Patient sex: M
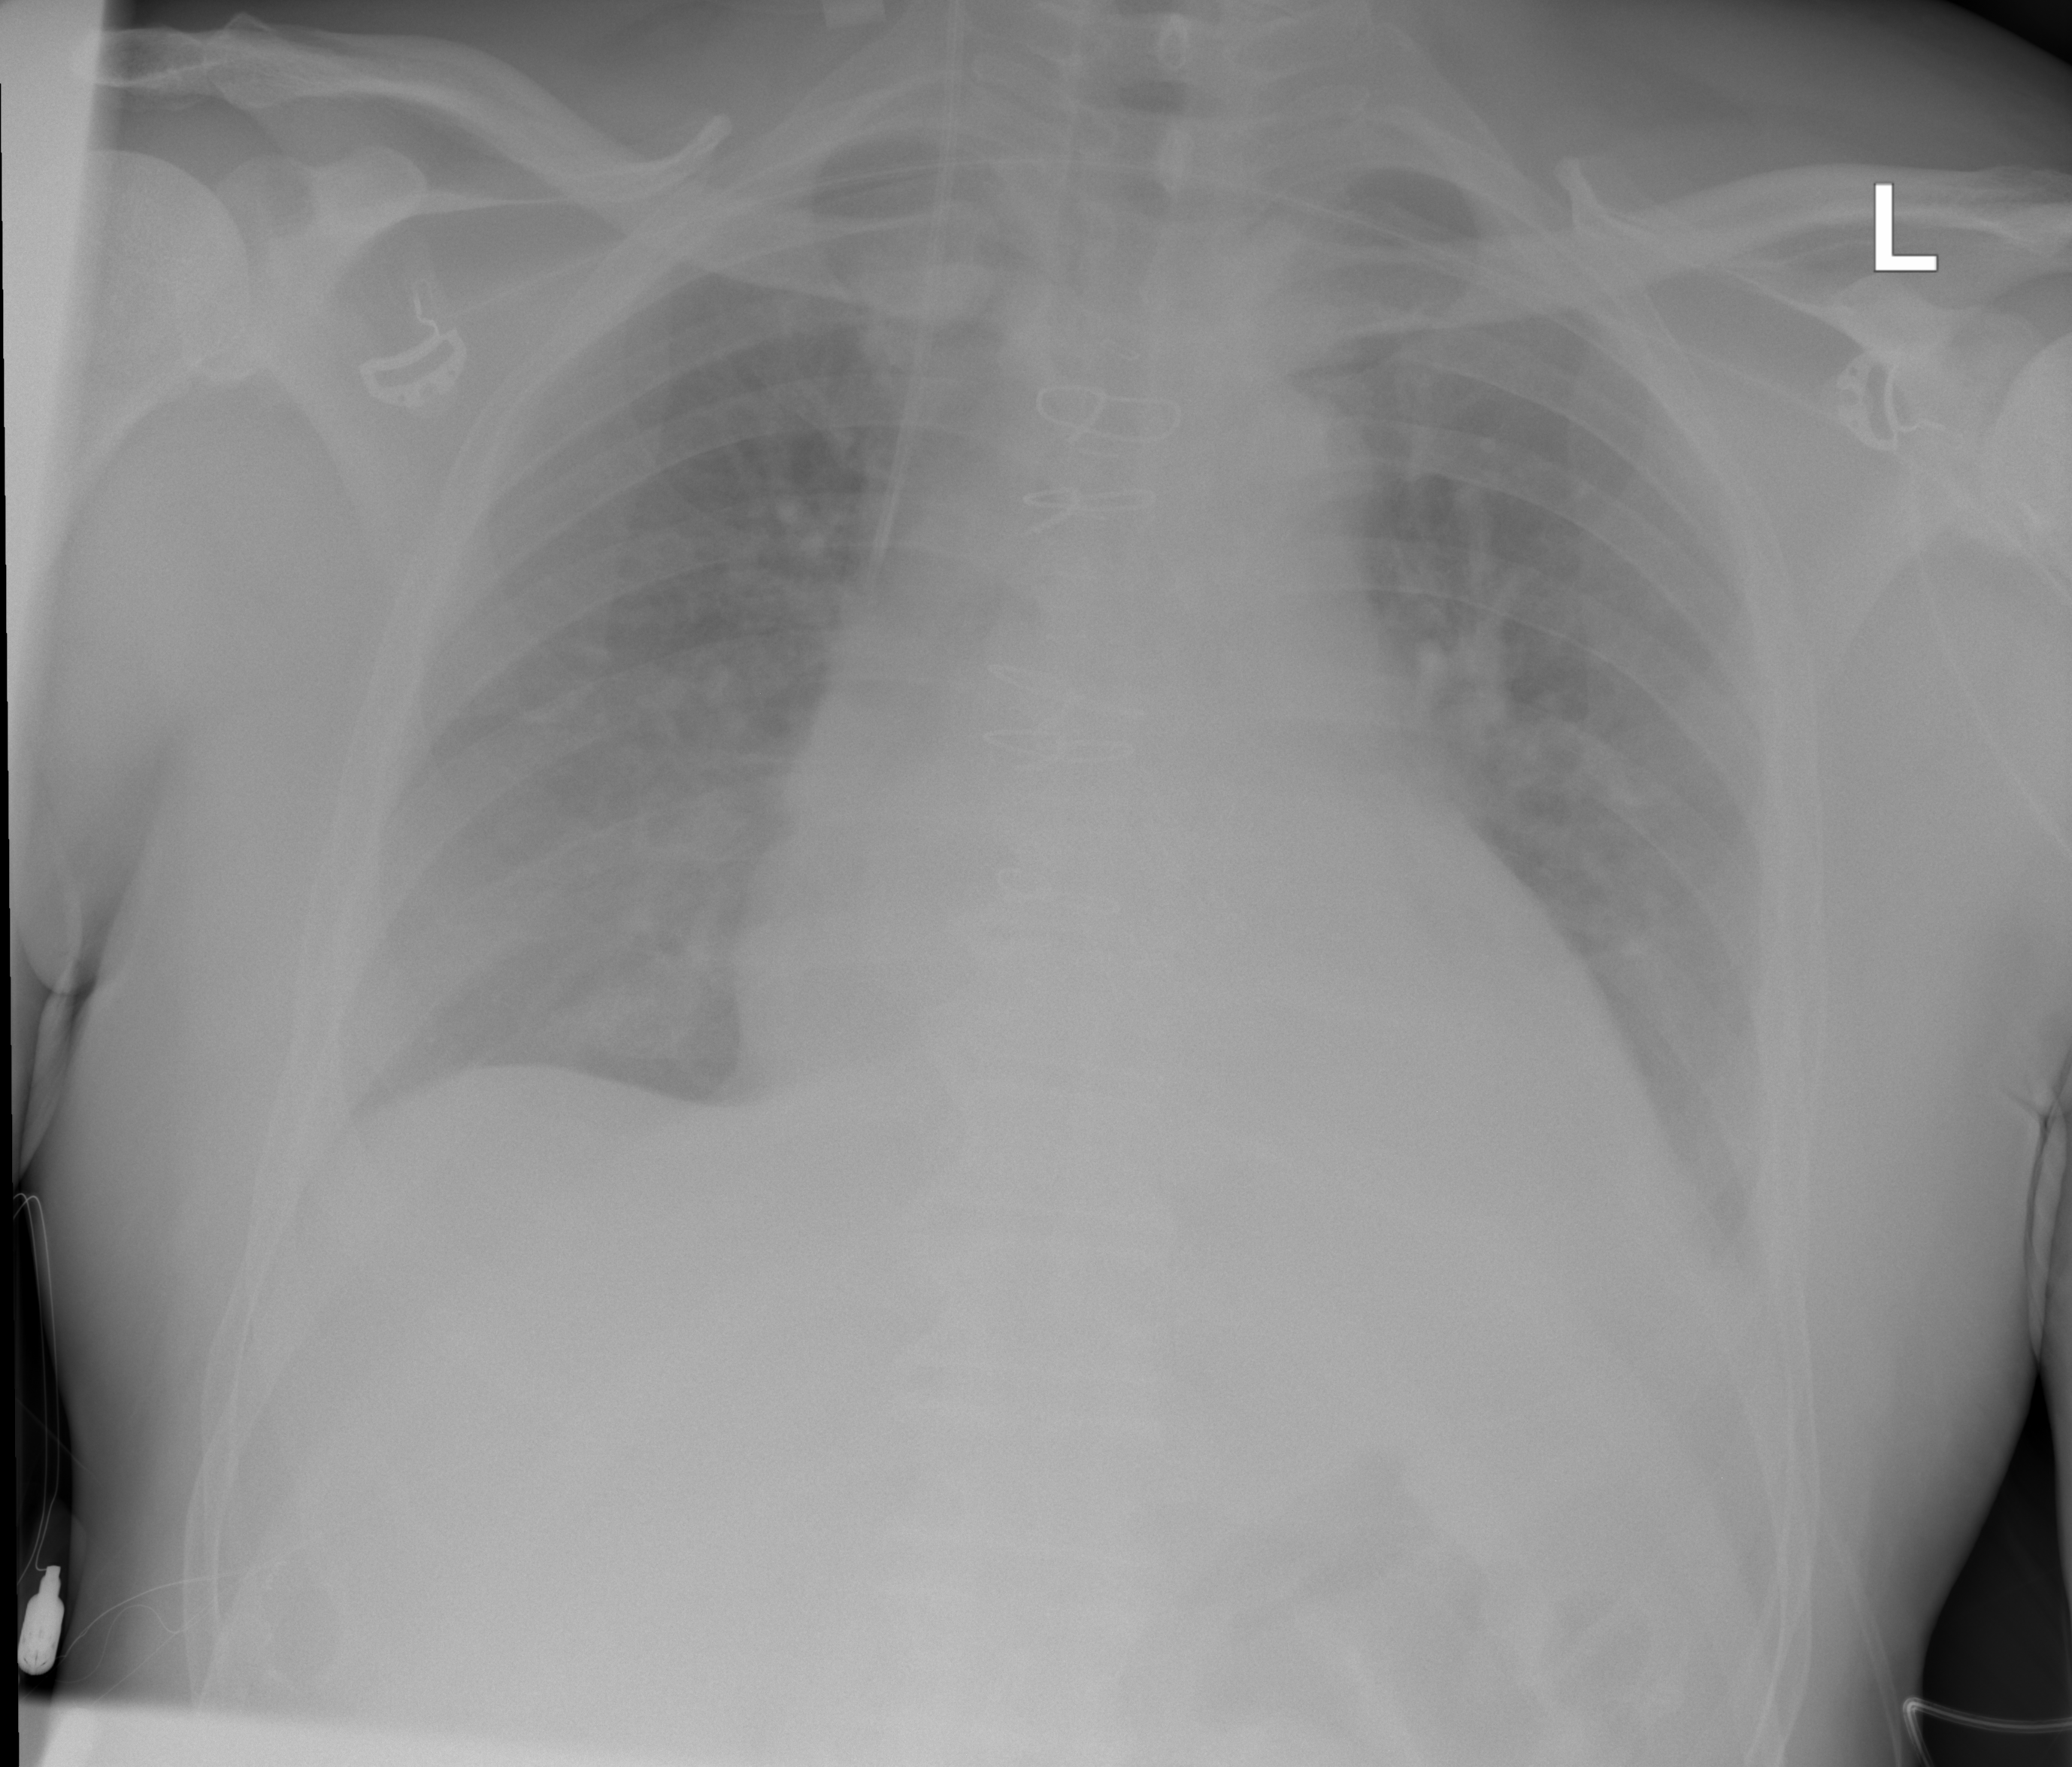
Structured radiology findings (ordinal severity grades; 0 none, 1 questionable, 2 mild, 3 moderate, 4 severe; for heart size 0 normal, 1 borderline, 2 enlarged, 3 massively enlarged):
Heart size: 2
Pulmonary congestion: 3
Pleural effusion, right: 2
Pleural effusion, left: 1
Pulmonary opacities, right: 0
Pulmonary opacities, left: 0
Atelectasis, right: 0
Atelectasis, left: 0